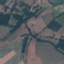
Label: Pasture